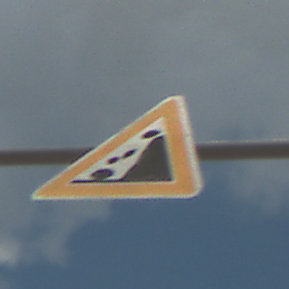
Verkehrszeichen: SteinschlagRechts
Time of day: Midday
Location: Outdoor (Suburban)
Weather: PartlyCloudy
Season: NotSpecified
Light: Natural